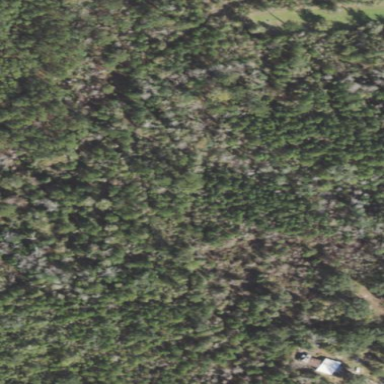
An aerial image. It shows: Mixed woodland with various types of leaves.